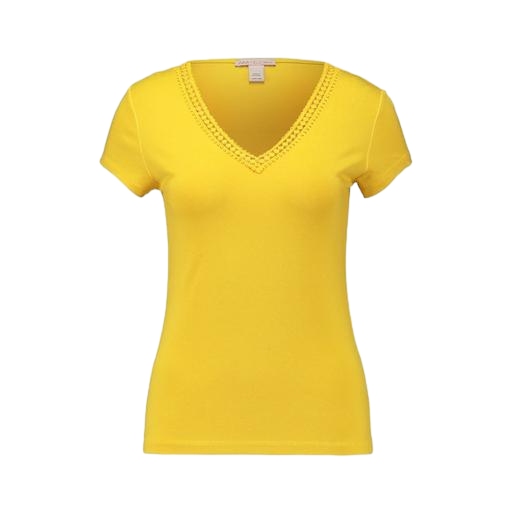
yellow skinny-fit stretch polo shirt, yellow slim shirt, yellow jersey tee, white background